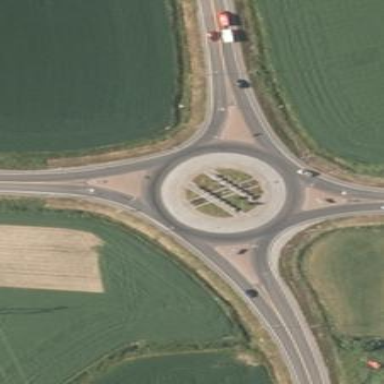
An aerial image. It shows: Roundabout on trunk highway.